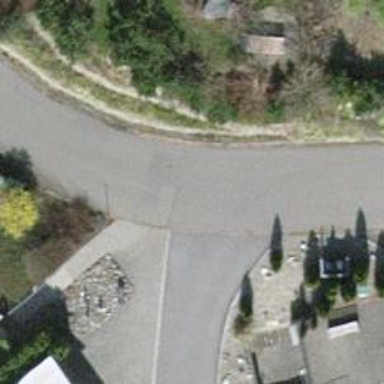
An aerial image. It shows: Road with steps.